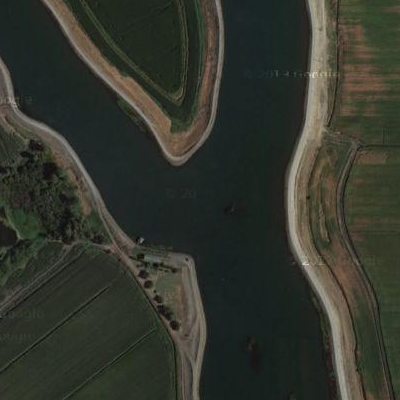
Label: RiverLake